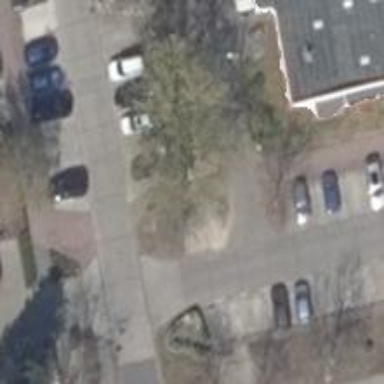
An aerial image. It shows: Sidewalk that is sidepath of living street.